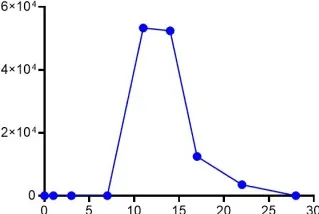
The in vivo kinetics of donor-derived CAR-T cells and dynamics of CD3- CD19+ target cells. (A) Expansion and persistence of CAR-T cells shown by the CAR gene copies per mug DNA in the patient's peripheral blood.
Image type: pathology (giemsa)